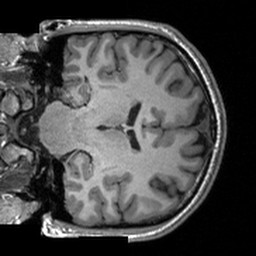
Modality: T1w
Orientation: coronal
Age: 25
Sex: male
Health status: healthy
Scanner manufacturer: siemens
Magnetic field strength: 3 T
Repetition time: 2 s
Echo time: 0.00197 s